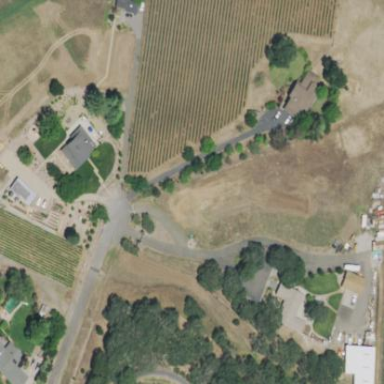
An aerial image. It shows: Vineyard with wine grapes as the main crop.